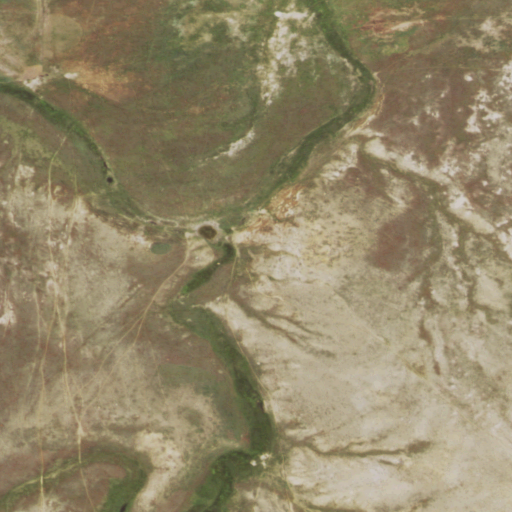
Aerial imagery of valley in Wyoming named Alexander Draw containing grassland and shrub